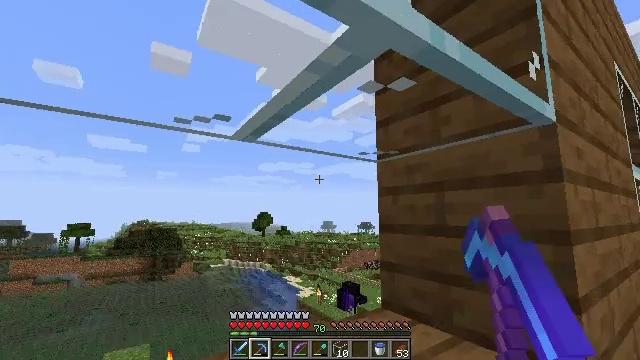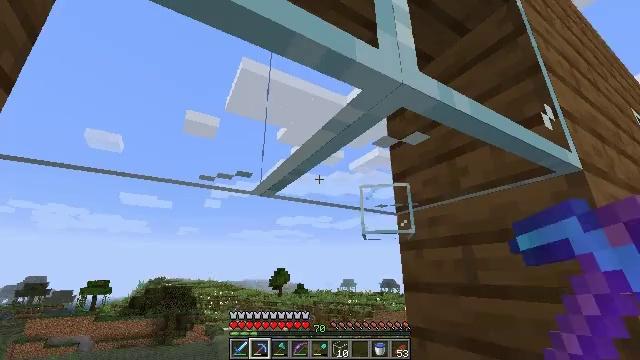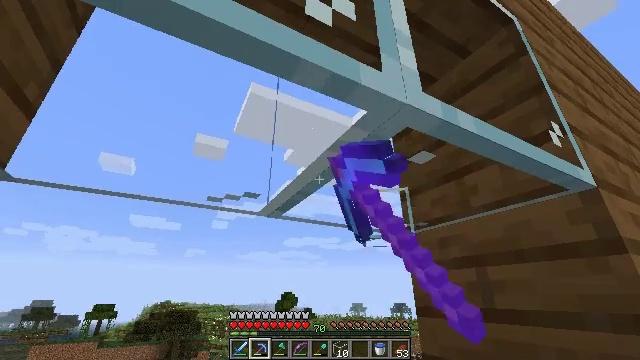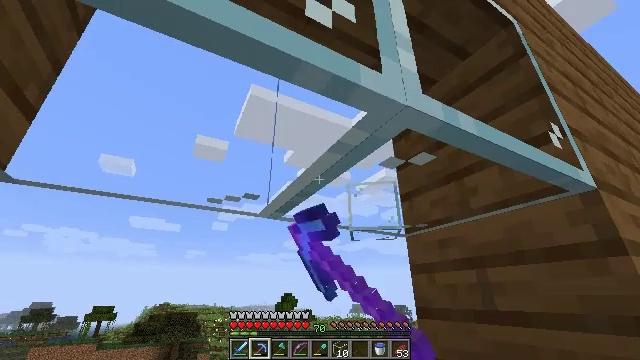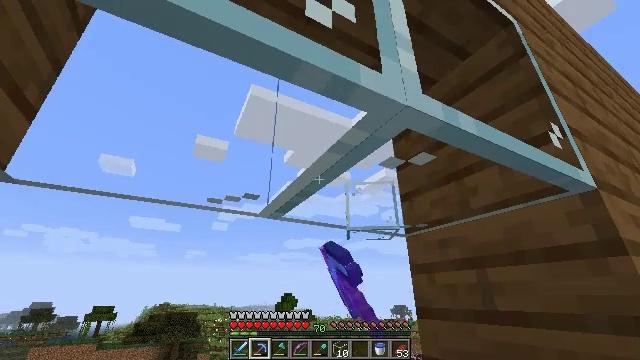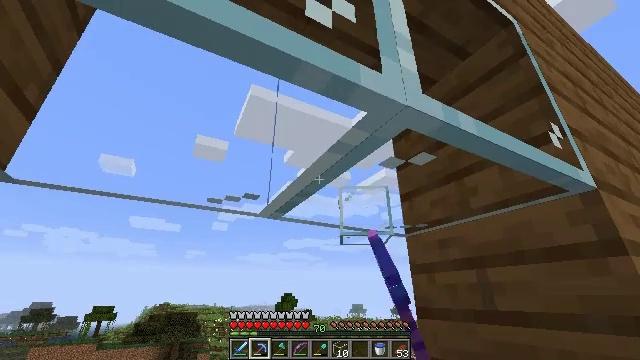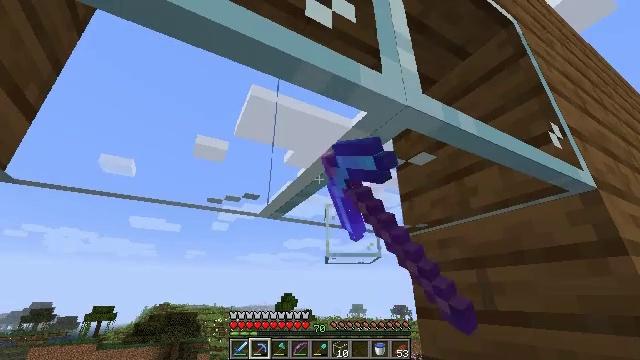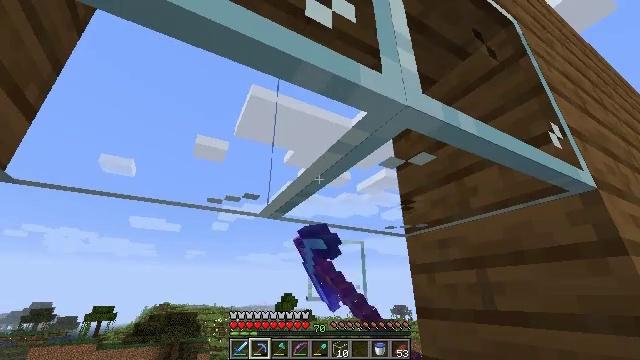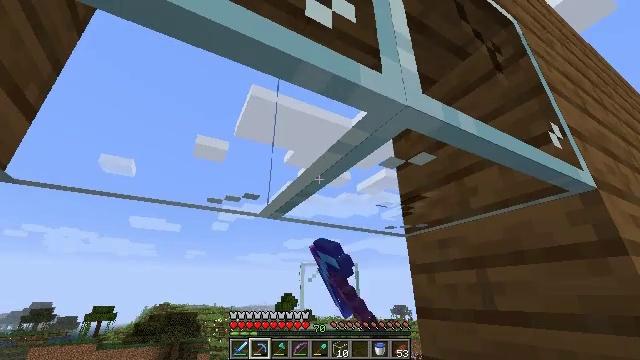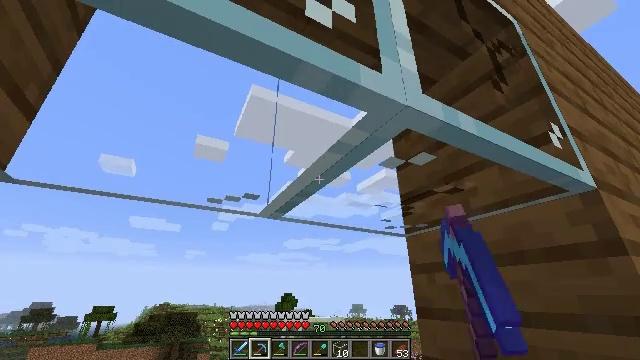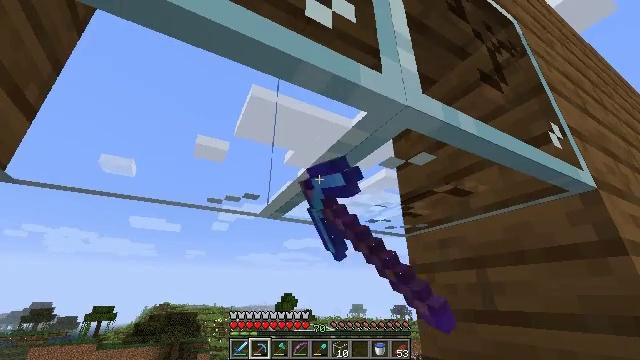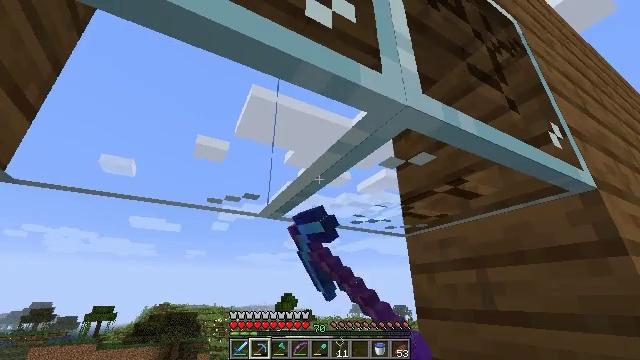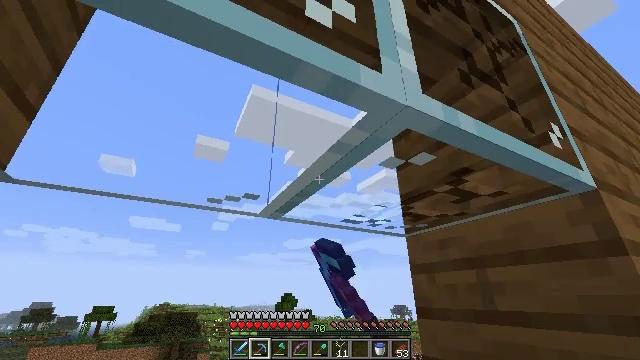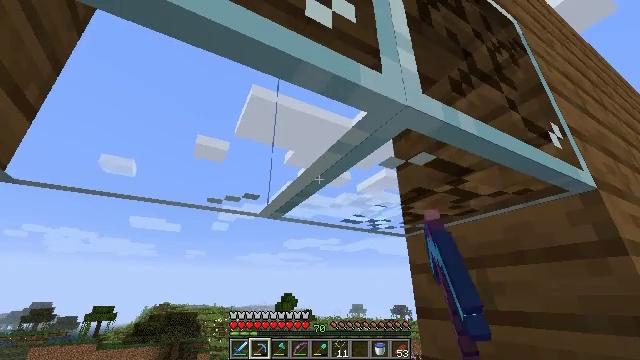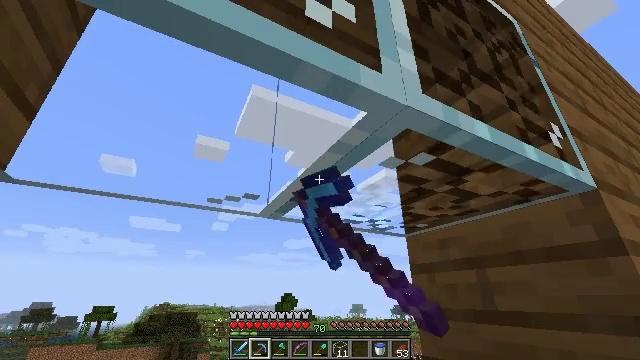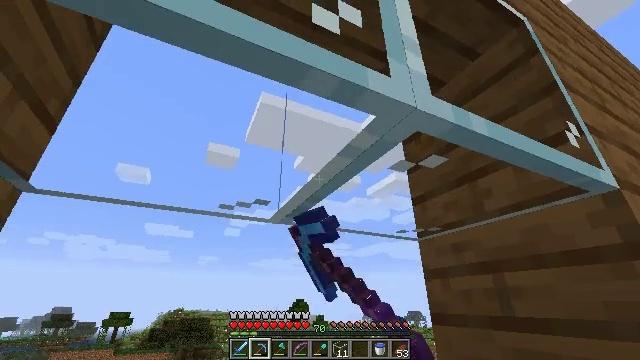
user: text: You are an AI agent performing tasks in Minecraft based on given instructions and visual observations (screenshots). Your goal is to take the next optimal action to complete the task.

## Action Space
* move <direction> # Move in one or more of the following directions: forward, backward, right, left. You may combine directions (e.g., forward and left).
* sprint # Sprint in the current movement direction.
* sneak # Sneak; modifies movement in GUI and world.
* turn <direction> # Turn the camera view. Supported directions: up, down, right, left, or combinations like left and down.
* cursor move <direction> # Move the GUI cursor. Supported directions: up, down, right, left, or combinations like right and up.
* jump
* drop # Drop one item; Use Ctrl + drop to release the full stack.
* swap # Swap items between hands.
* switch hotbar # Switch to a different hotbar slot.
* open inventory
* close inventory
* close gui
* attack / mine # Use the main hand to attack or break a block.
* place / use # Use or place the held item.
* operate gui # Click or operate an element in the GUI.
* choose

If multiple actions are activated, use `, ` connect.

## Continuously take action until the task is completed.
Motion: motion action
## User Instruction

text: Destroy the glass.
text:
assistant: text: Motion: turn left and up, attack / mine
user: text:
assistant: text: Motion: turn left and up, attack / mine
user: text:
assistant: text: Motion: attack / mine
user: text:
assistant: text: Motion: attack / mine
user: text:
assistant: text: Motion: attack / mine
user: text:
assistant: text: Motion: attack / mine
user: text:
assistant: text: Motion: attack / mine
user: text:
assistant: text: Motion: attack / mine
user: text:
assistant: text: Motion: attack / mine
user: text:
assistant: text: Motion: attack / mine
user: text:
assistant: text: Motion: attack / mine
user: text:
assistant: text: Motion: attack / mine
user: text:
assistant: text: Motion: attack / mine
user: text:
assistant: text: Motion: attack / mine
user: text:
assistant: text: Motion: turn left and up, attack / mine
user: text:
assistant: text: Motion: turn left and up, attack / mine
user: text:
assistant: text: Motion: turn left and up, attack / mine
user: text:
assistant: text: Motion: attack / mine
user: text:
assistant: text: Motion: attack / mine
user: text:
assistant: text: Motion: attack / mine
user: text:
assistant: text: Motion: attack / mine
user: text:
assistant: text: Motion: attack / mine
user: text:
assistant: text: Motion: attack / mine
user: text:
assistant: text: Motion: attack / mine
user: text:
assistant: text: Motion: attack / mine
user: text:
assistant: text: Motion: turn right, attack / mine
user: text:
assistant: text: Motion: turn right, attack / mine
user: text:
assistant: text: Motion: turn right, attack / mine
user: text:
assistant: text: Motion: turn right, attack / mine
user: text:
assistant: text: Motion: turn right, attack / mine